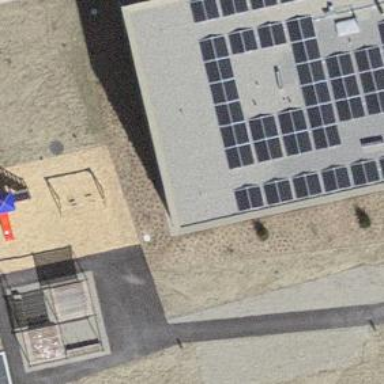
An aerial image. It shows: Playground area for leisure land.